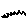
Label: zigzag